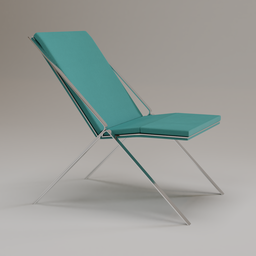
Label: furniture